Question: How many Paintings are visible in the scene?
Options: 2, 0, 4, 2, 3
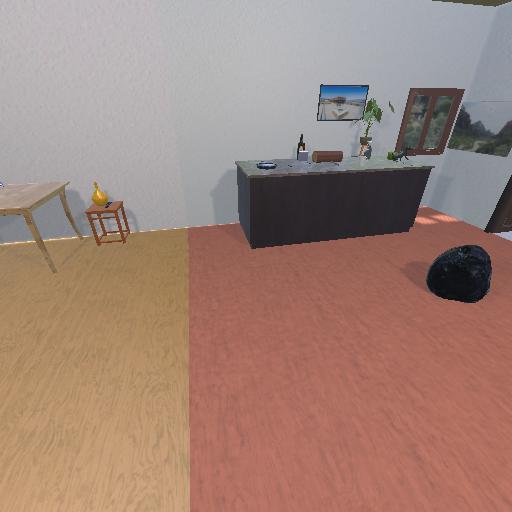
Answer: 2